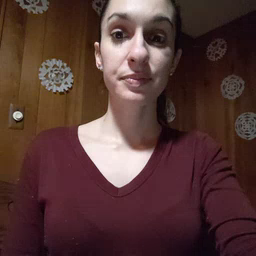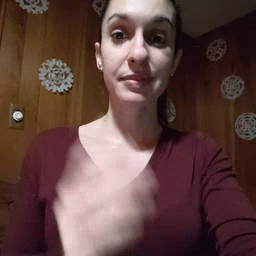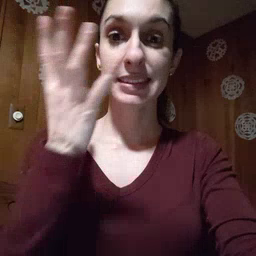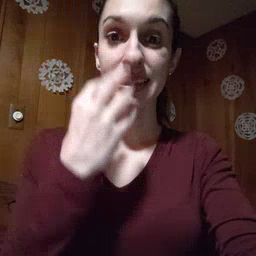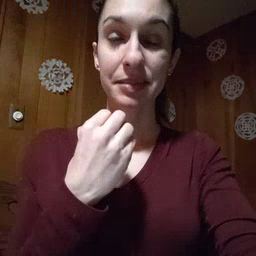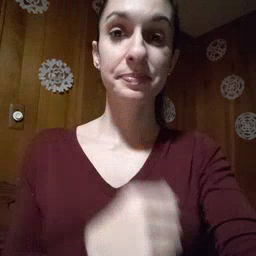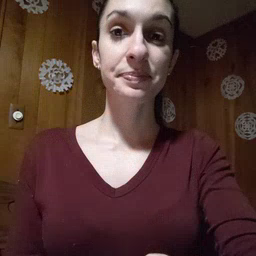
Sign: sleep